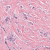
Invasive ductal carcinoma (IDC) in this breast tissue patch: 1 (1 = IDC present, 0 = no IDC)